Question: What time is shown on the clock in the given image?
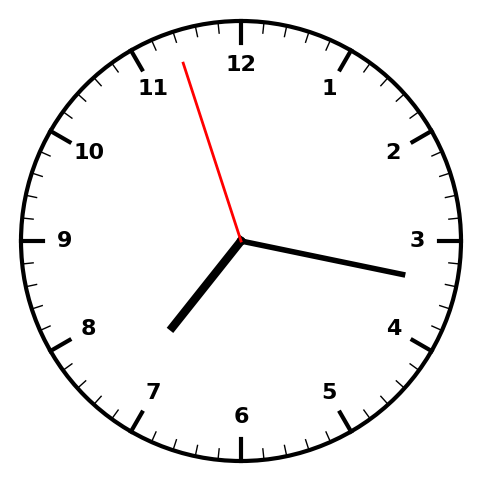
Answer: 07:16:57